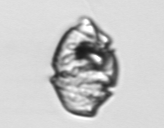
Label: Proterythropsis